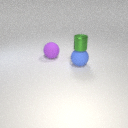
large purple rubber sphere behind large blue rubber sphere